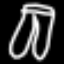
Label: pants